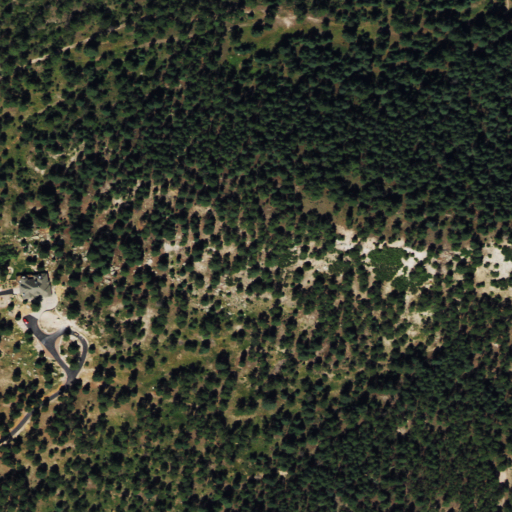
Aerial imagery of mountain in Colorado named Spruce Hill containing evergreen forest and open development